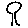
Label: tree